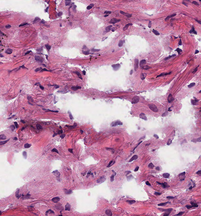
Tumor epithelial tissue: no
Tumor-associated stroma tissue: no
Normal tissue: yes